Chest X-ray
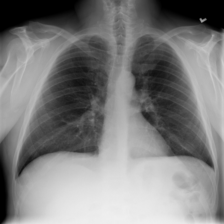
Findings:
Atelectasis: negative
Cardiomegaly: negative
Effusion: negative
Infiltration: negative
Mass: negative
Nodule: negative
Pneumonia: negative
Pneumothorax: negative
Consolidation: negative
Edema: negative
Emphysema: negative
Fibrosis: negative
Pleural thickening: negative
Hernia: negative